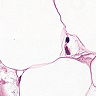
Metastatic tissue present: yes